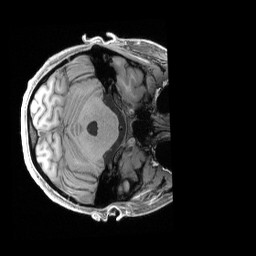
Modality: T1w
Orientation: axial
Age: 28
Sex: male
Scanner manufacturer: siemens
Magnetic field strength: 3 T
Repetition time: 2.4 s
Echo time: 0.00228 s